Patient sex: M
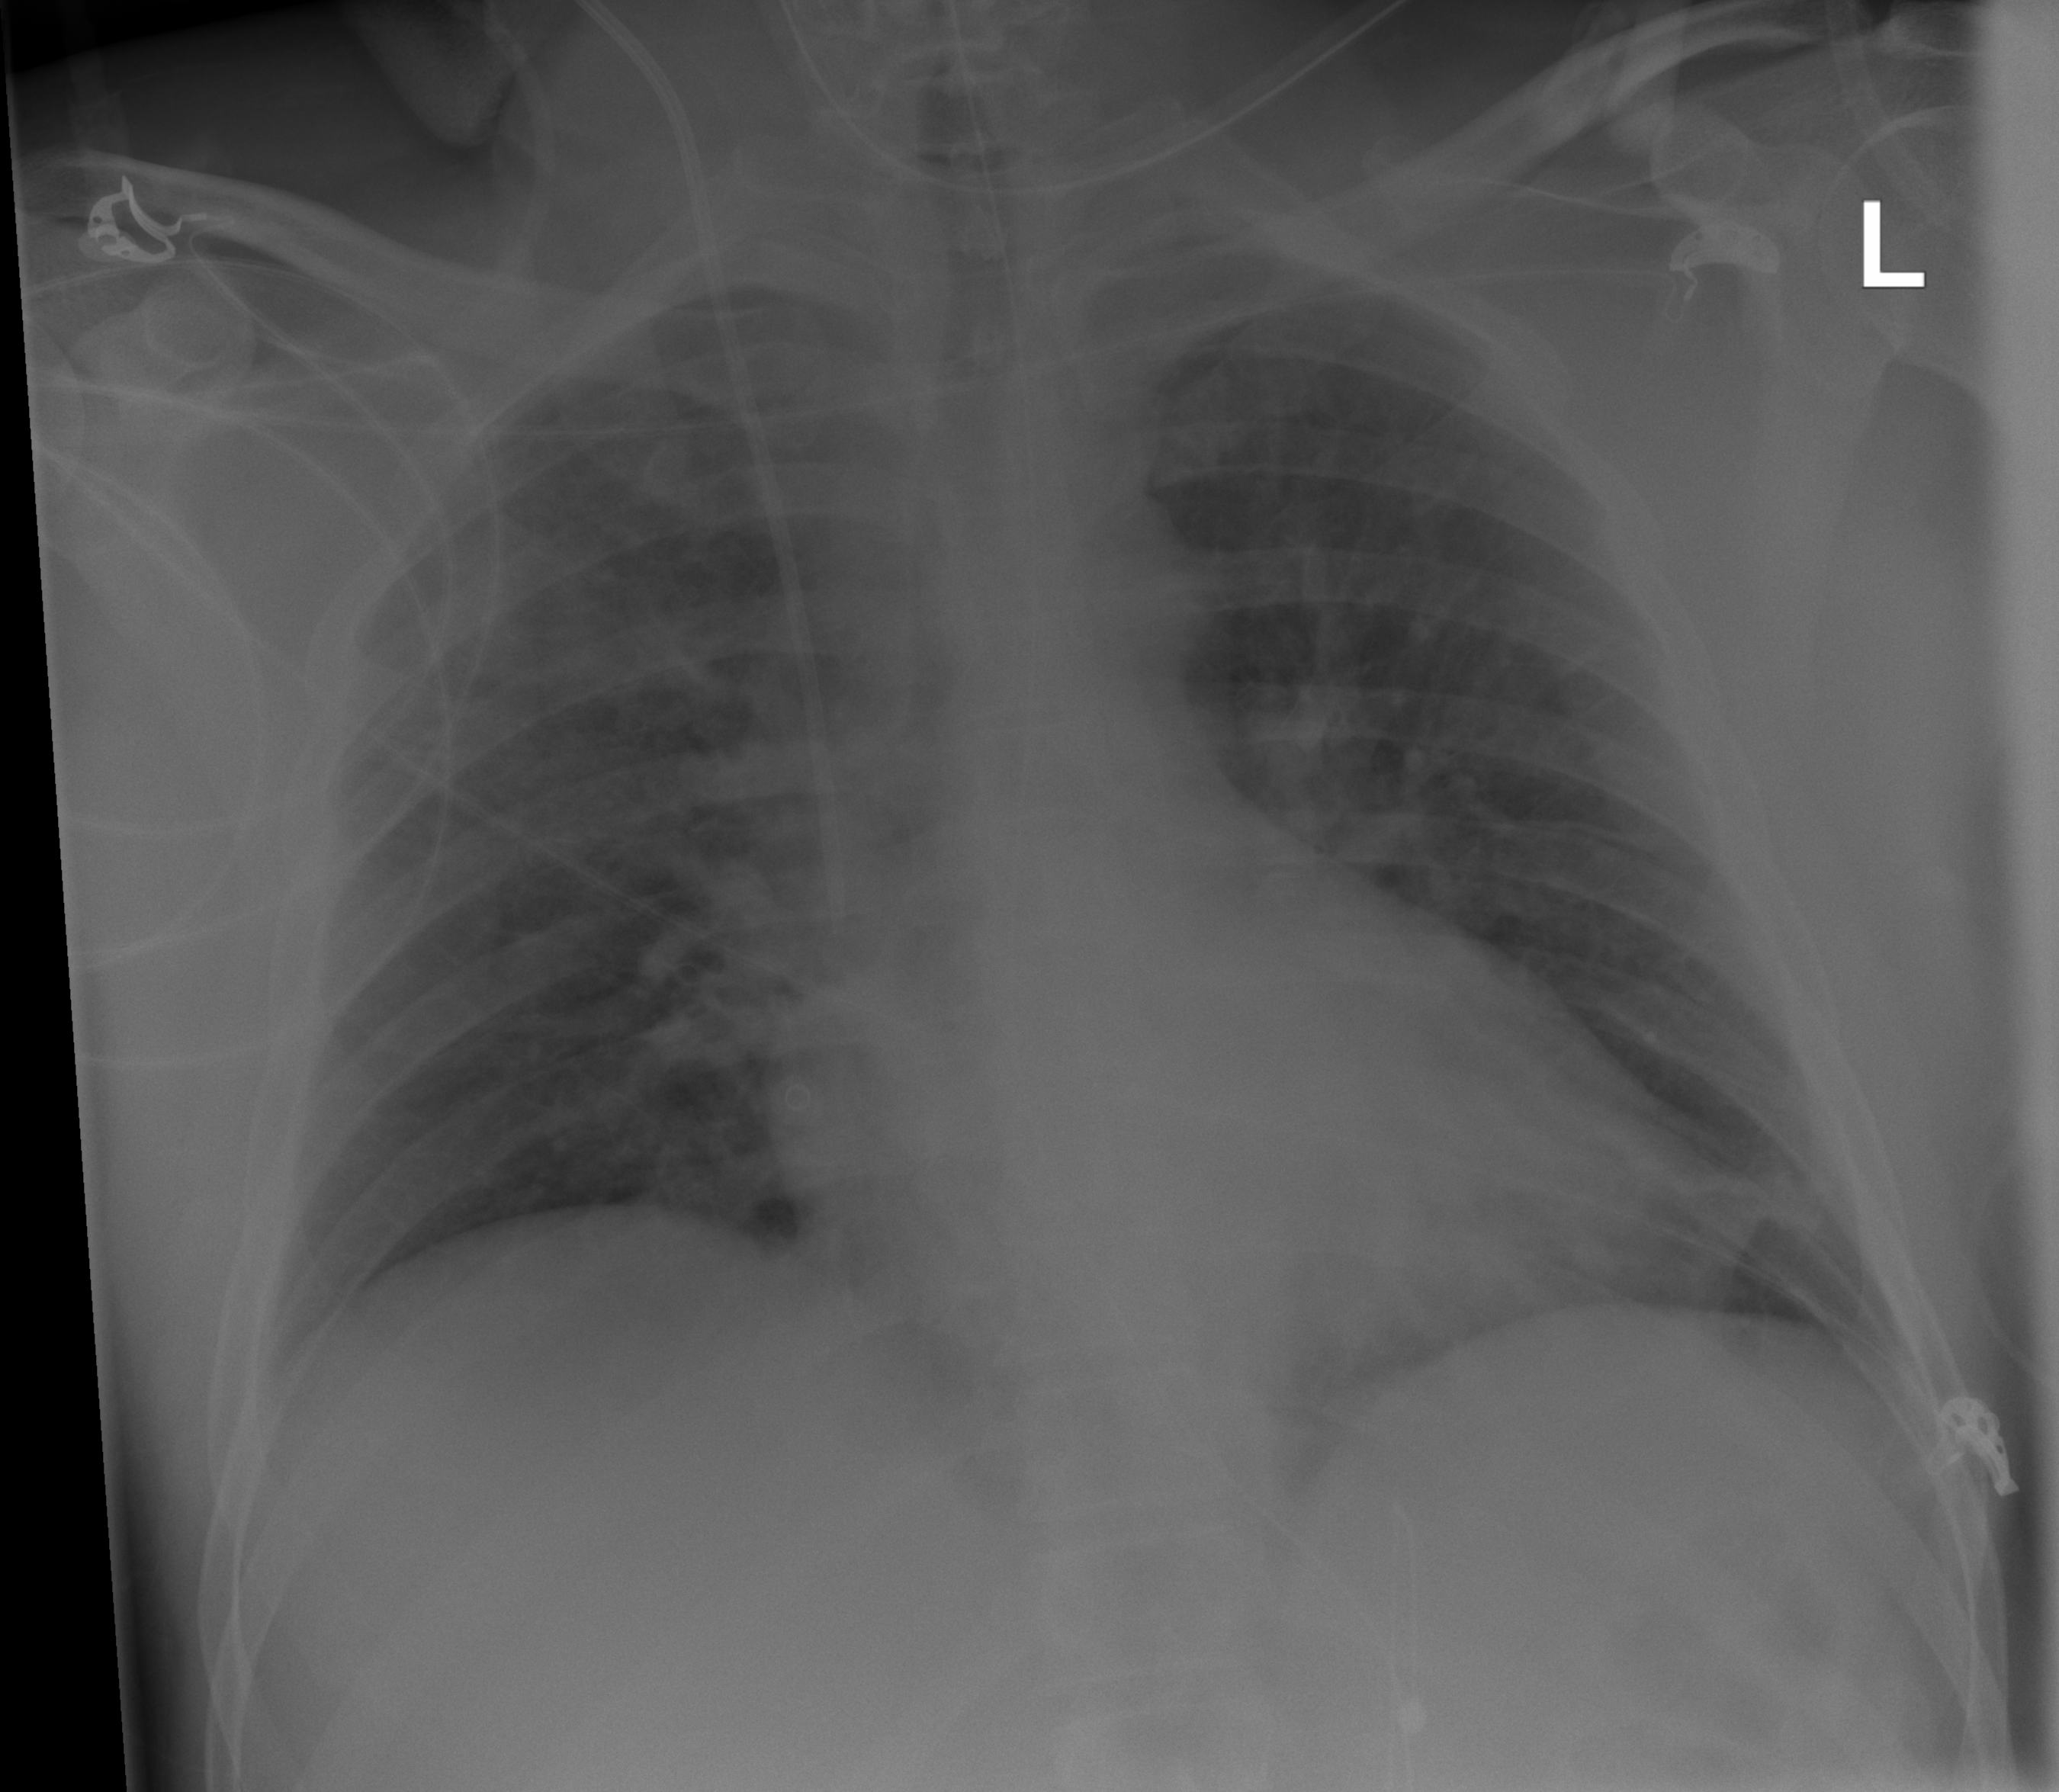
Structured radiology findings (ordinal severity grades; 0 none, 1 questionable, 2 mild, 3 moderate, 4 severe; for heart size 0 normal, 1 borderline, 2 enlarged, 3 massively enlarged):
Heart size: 1
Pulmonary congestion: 0
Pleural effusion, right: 0
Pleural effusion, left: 1
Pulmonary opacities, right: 0
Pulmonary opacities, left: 0
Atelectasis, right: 0
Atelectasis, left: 0